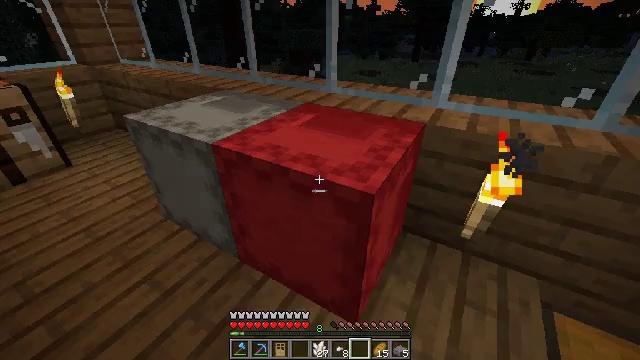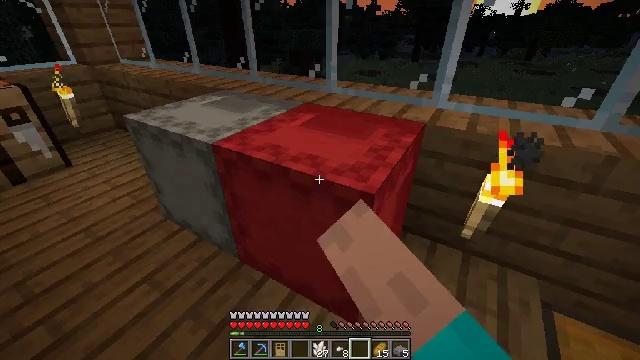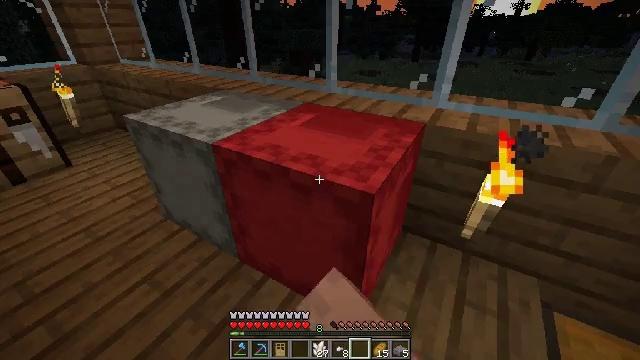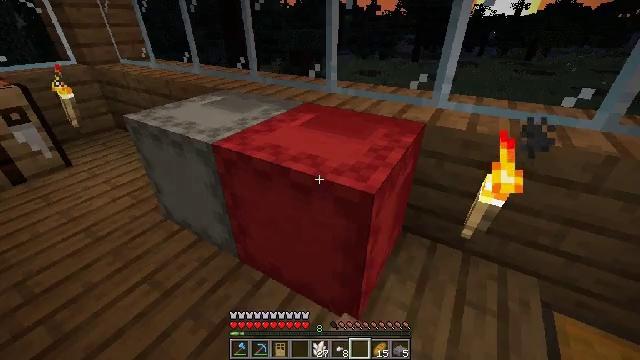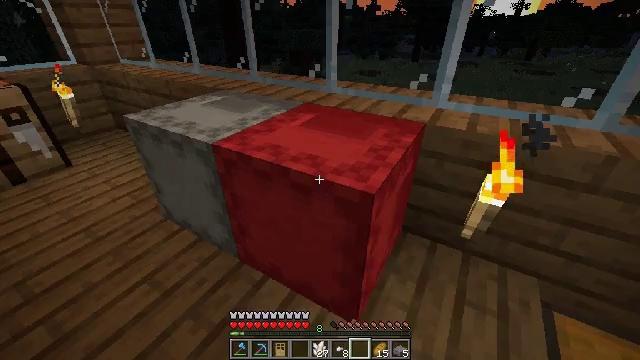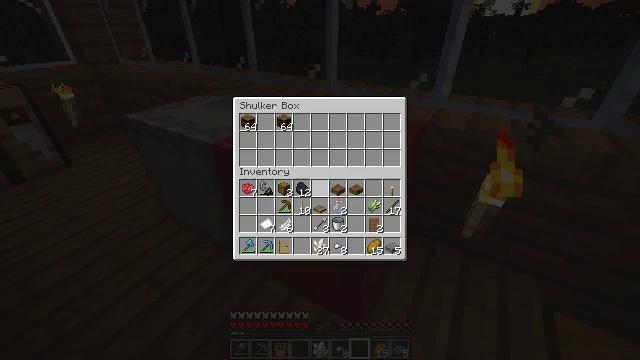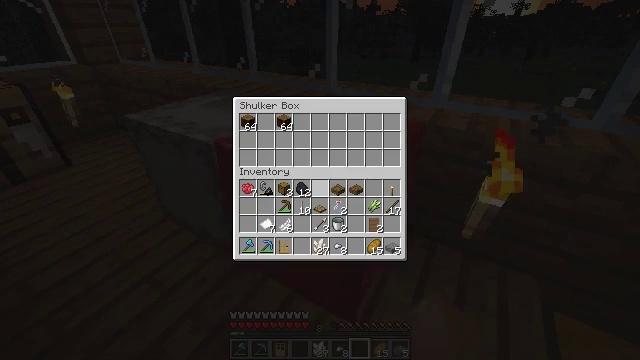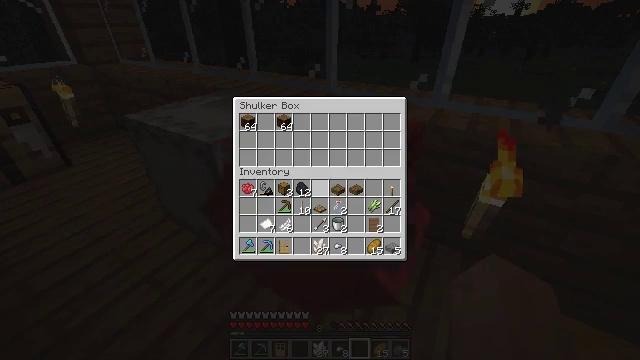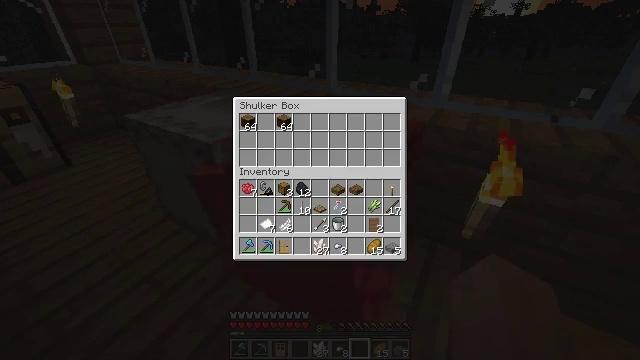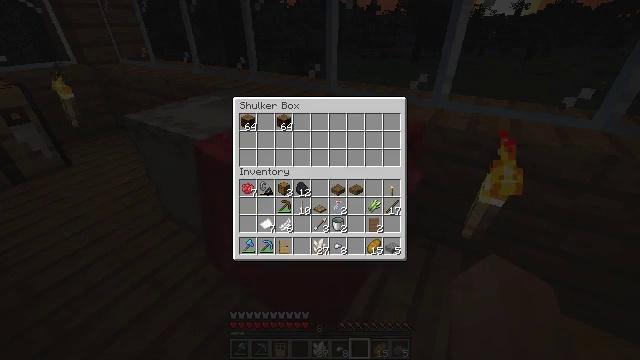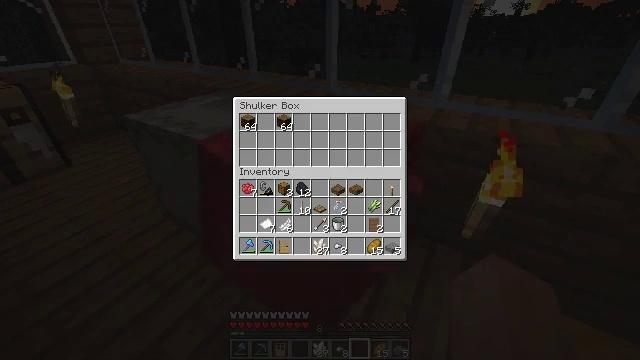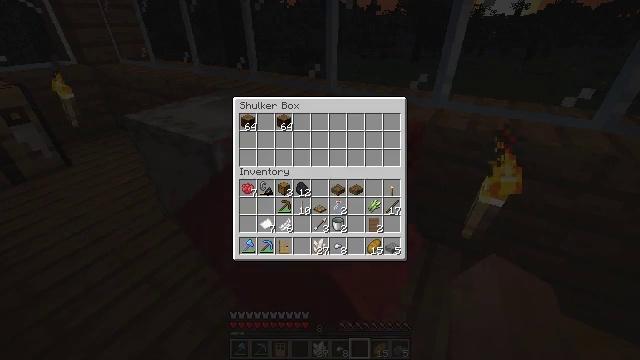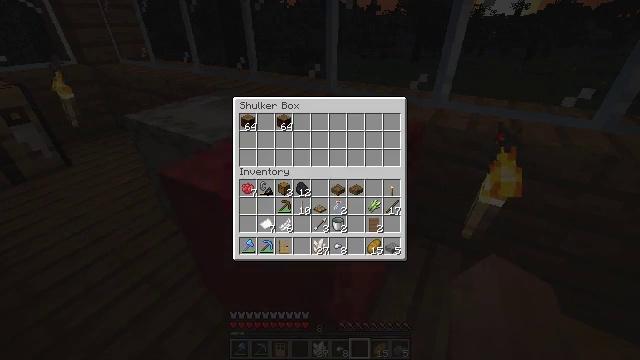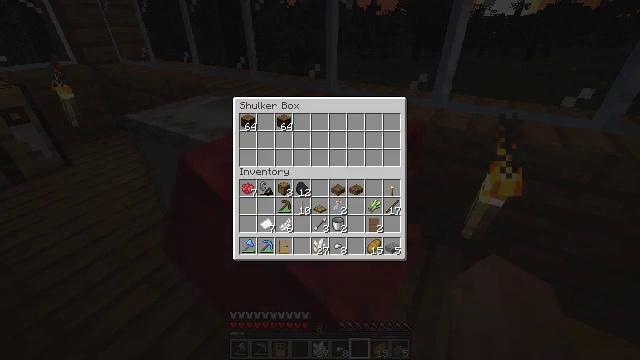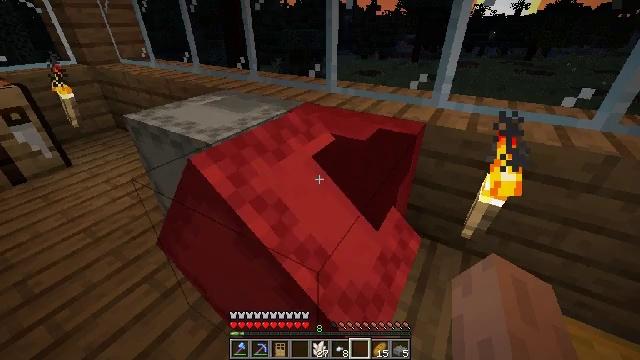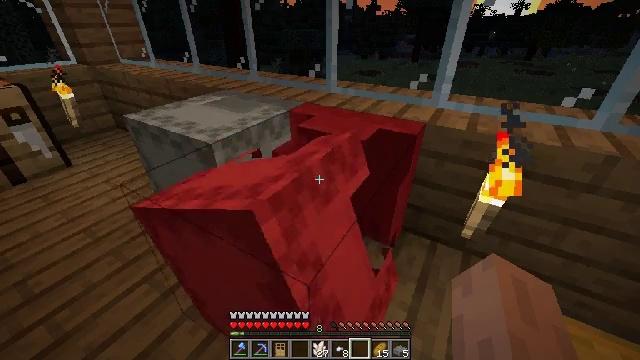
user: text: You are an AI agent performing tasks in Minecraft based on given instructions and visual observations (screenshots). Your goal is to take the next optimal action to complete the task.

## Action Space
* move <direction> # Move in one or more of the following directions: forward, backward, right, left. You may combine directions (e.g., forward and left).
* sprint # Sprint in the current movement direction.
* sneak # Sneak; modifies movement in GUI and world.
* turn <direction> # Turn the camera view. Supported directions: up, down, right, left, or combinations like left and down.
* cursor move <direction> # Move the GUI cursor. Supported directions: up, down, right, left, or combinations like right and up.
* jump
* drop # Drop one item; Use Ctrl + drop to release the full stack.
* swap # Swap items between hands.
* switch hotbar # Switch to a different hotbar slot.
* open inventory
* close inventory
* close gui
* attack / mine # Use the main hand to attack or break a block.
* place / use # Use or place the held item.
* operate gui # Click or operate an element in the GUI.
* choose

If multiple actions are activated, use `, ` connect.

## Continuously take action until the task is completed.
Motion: motion action
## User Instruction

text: Break the red shulker box to move it.
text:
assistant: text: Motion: use / place
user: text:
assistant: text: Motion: use / place
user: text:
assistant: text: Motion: no_op
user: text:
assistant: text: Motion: no_op
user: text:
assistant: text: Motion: open gui
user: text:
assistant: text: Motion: no_op
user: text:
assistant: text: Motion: no_op
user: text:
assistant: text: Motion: no_op
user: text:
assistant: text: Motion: no_op
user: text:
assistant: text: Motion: no_op
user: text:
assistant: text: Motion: no_op
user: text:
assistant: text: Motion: no_op
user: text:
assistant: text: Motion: no_op
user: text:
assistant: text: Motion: no_op
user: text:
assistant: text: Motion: close gui
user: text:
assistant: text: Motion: no_op
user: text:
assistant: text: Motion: turn right, switch to hotbar 2
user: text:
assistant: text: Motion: turn right and down, switch to hotbar 2
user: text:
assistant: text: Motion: turn right and down, attack / mine, switch to hotbar 2
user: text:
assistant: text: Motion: attack / mine
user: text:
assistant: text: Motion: attack / mine
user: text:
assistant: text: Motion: attack / mine
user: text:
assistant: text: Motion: attack / mine
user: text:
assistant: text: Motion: attack / mine
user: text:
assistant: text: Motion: move forward, turn left, attack / mine
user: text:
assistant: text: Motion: move forward, turn left and up, attack / mine
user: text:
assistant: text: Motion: attack / mine